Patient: sex M, age 47
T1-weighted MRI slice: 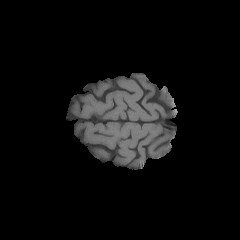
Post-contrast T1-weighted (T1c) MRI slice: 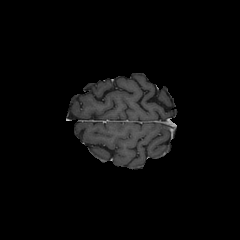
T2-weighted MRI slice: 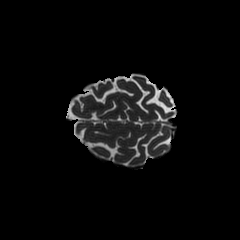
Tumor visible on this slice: no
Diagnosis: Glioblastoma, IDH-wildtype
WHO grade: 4